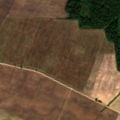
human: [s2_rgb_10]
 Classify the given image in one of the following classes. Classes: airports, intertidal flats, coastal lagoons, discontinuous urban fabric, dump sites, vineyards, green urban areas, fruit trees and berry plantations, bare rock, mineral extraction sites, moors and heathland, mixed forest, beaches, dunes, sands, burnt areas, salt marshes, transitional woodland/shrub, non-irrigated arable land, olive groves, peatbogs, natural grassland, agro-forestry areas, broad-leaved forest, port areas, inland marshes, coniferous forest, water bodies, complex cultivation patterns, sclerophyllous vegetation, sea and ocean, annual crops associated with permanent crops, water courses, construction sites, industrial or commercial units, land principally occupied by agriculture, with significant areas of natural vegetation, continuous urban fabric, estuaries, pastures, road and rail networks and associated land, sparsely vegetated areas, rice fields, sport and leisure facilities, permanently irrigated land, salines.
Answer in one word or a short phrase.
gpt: non-irrigated arable land, broad-leaved forest